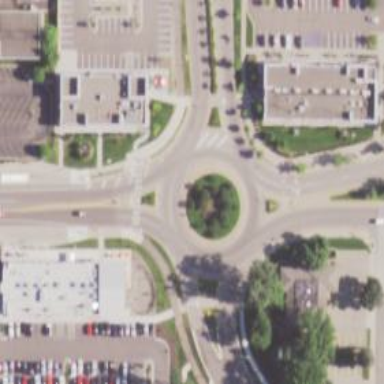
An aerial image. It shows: Secondary road leading to roundabout.